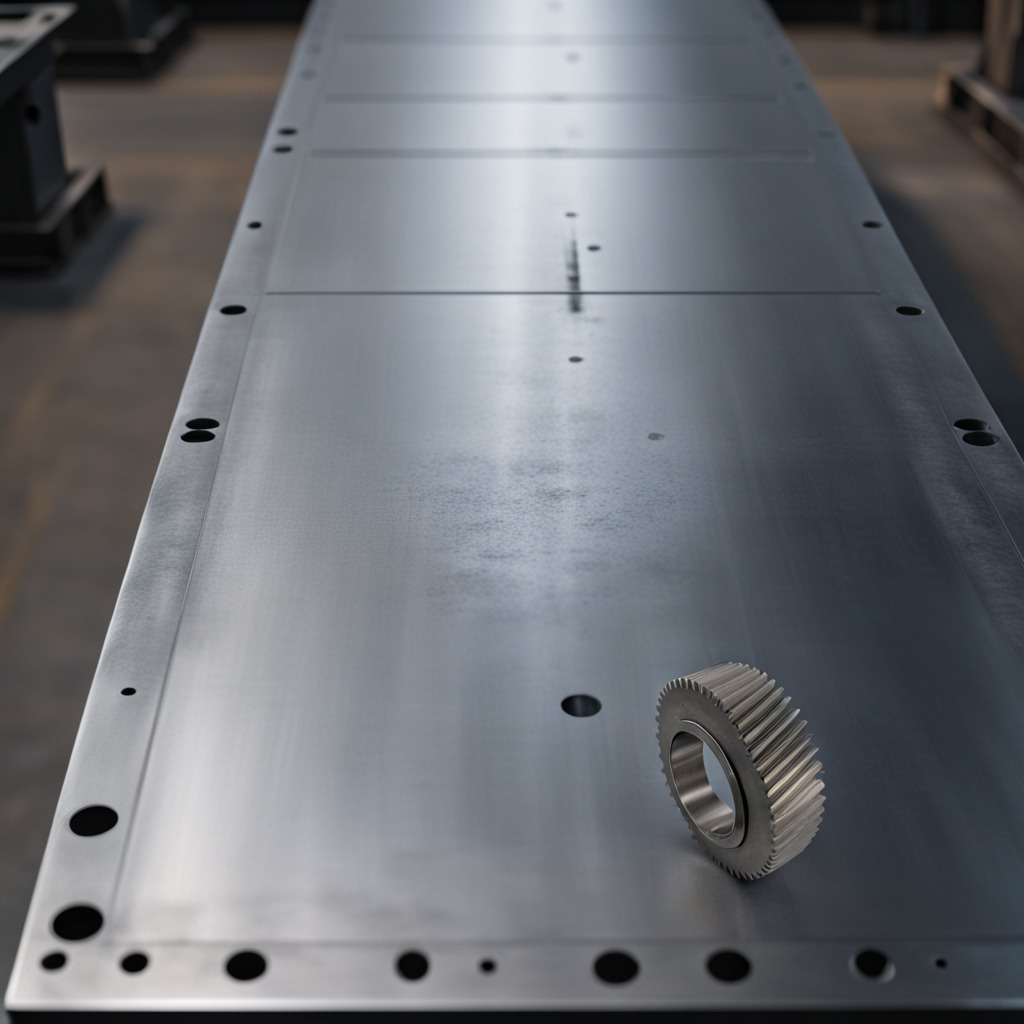
A steel gear with teeth is lying on a cold steel table in a mining workshop.